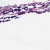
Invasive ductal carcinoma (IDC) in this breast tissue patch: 0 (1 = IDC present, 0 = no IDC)